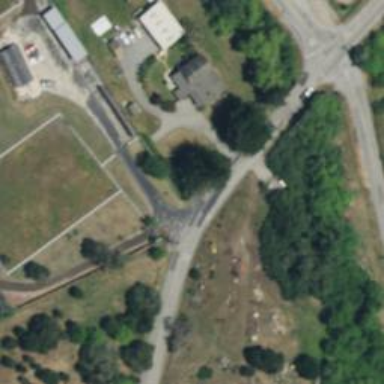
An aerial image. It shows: Shared driveway marked as service road.